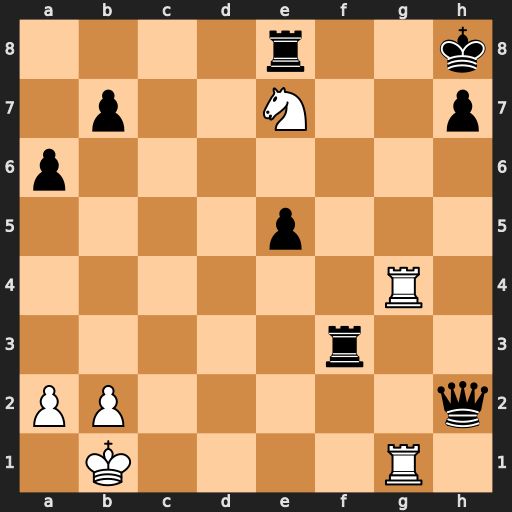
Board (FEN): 4r2k/1p2N2p/p7/4p3/6R1/5r2/PP5q/1K4R1
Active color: w
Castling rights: -
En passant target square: -
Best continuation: Rg8+ Rxg8 Rxg8#